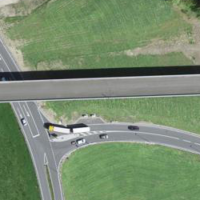
EUNIS habitat code: 24
Species observed at this site:
Campanula trachelium